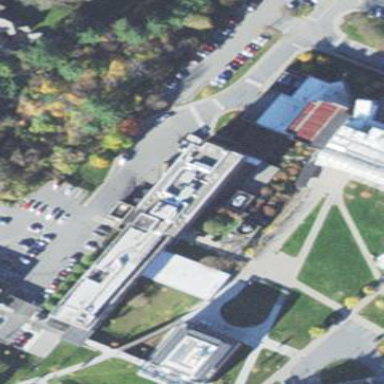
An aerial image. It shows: University building.